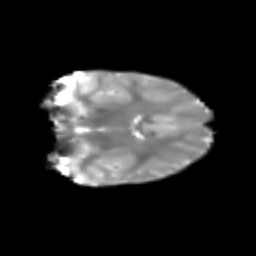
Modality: T2w
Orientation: coronal
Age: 7
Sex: female
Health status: healthy